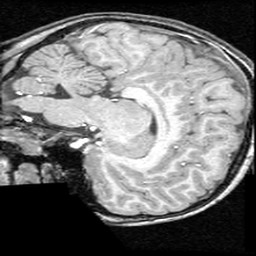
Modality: T1w
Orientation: sagittal
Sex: female
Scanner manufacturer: ge
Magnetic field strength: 1.5 T
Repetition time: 21 s
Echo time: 0.008 s